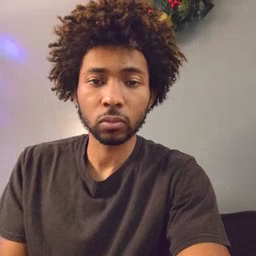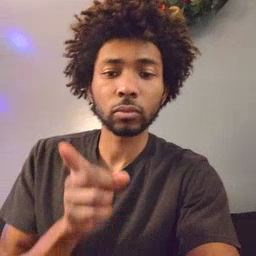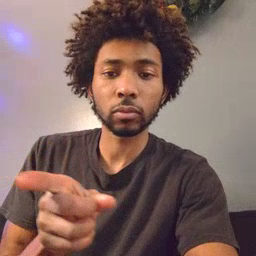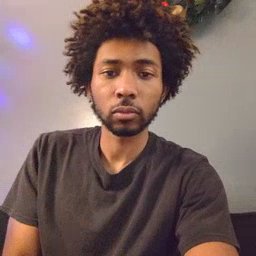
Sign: hesheit